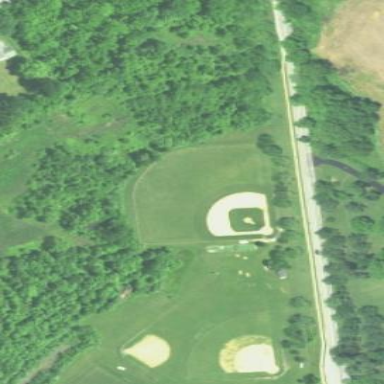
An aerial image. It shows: Baseball pitch for leisure land activities.